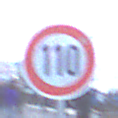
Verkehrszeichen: Geschwindigkeit110
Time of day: Dawn
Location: Outdoor (Urban)
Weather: Clear
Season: NotSpecified
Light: Natural